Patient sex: F
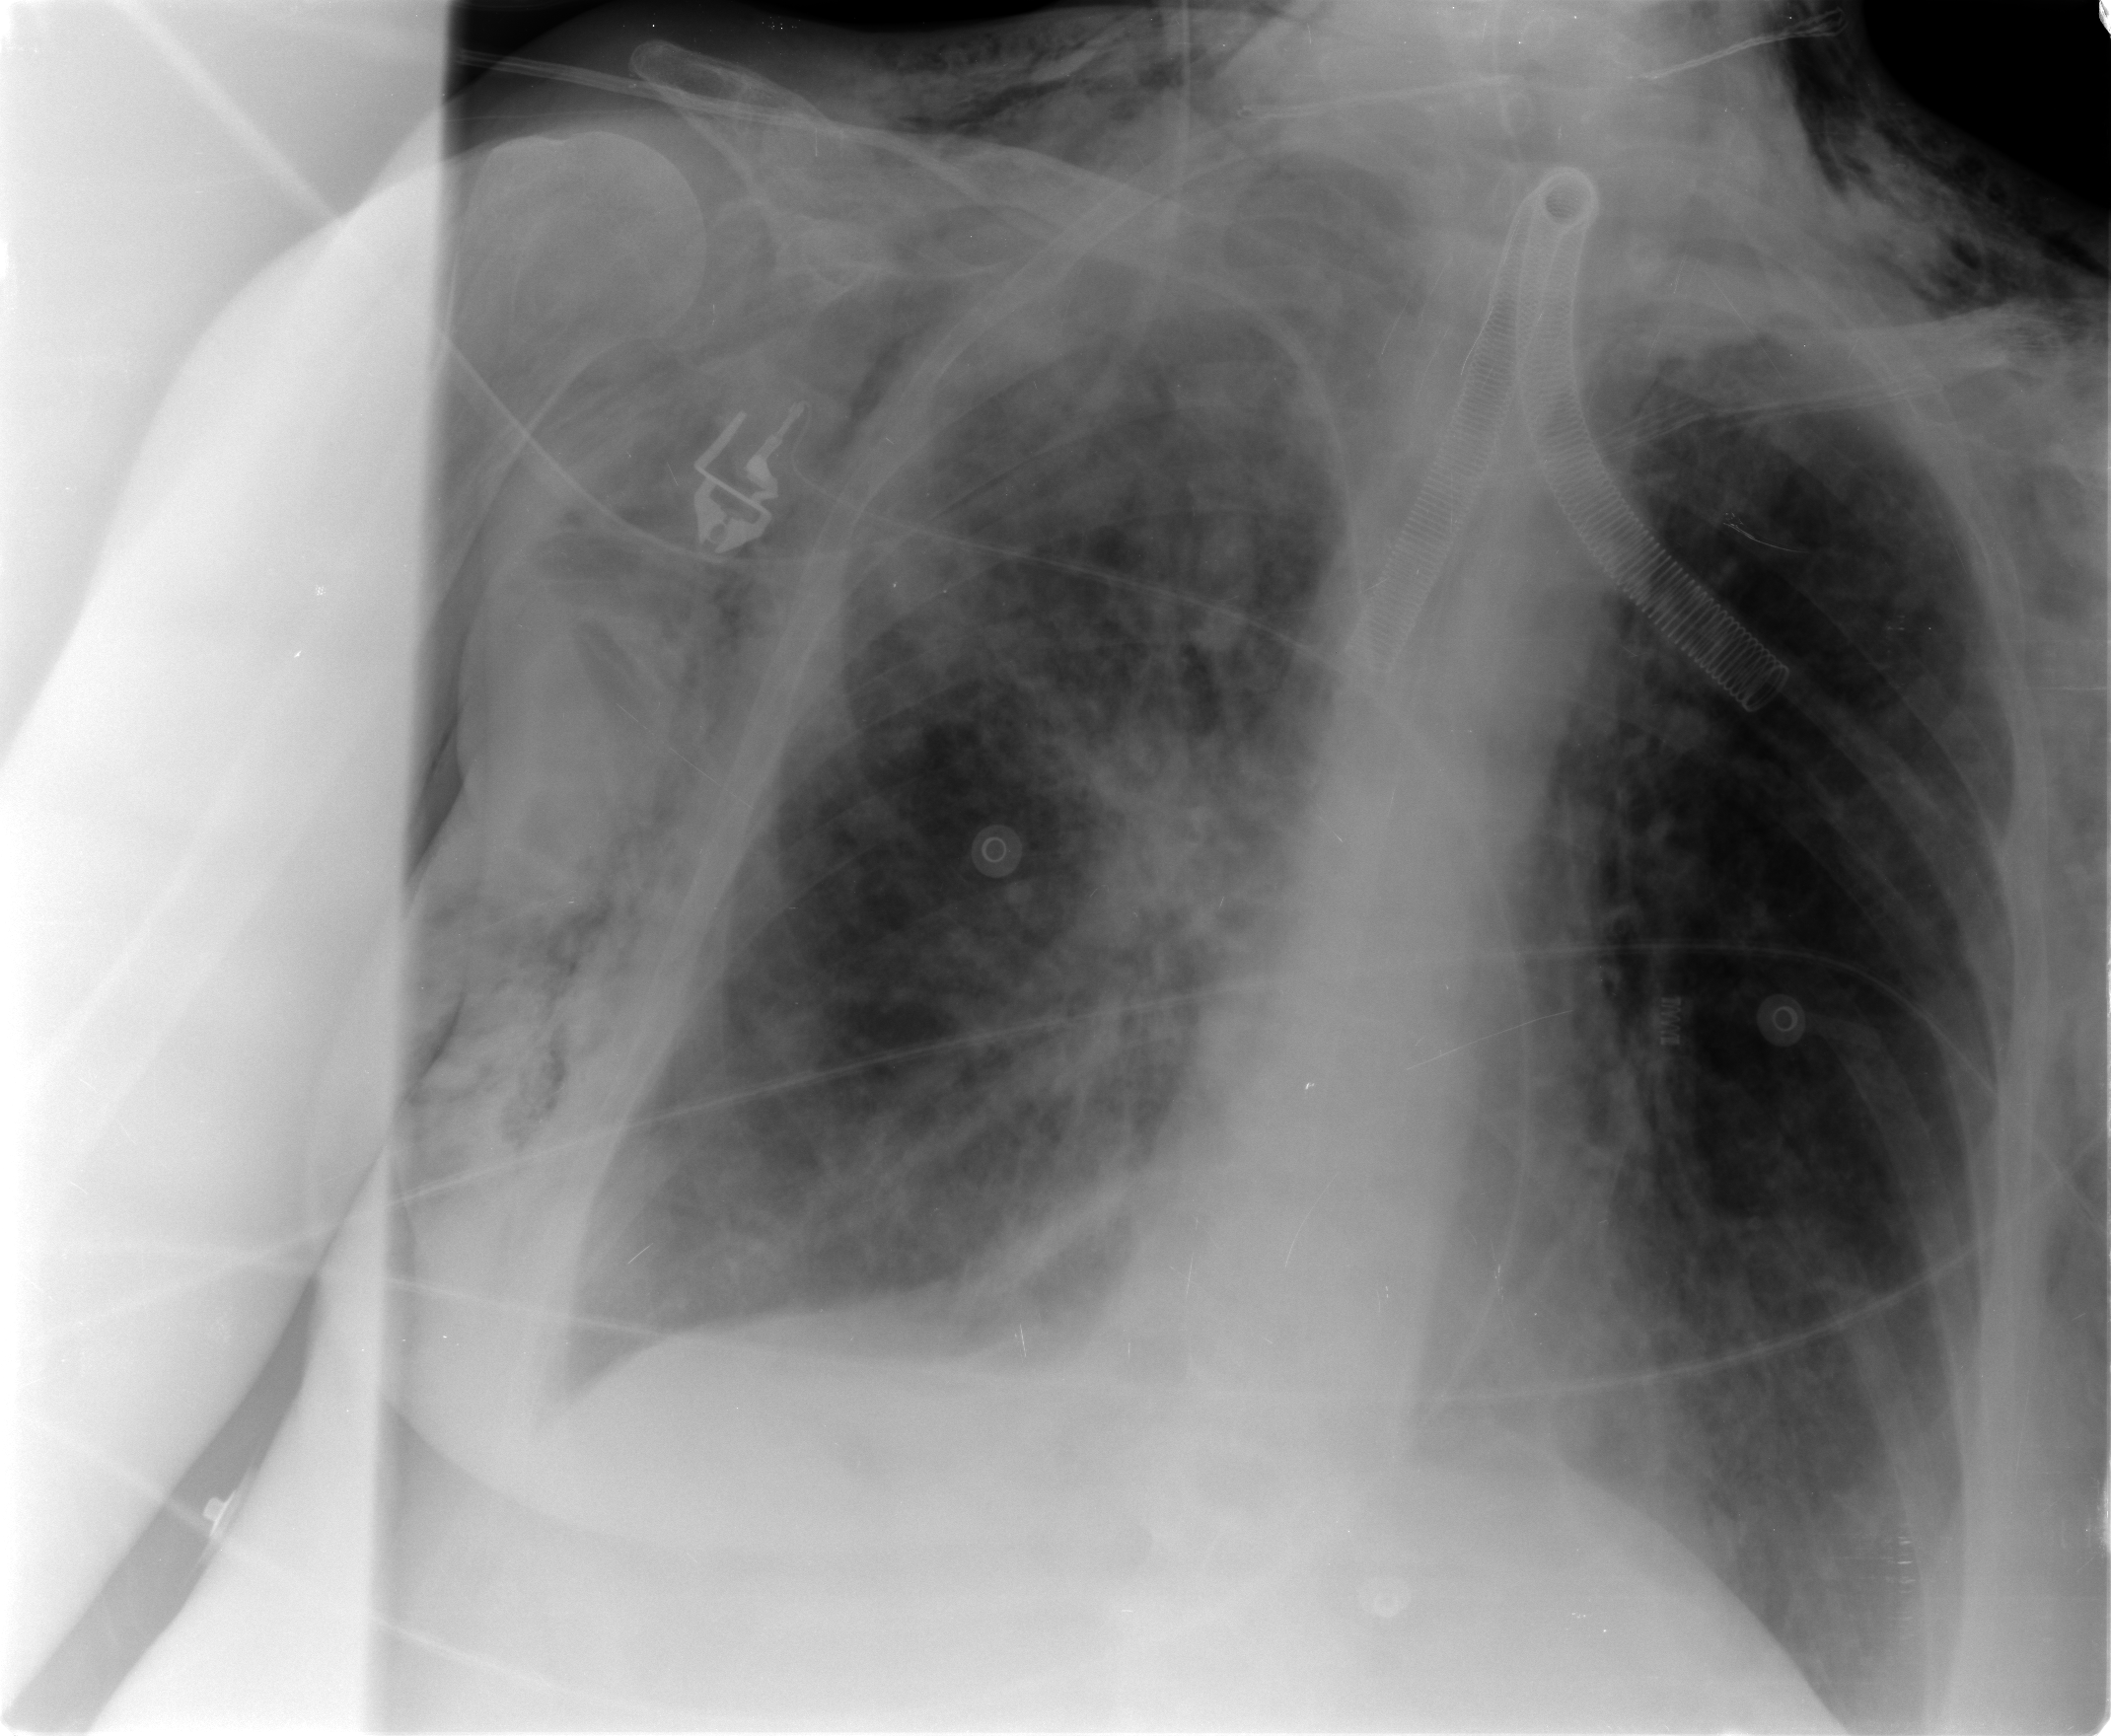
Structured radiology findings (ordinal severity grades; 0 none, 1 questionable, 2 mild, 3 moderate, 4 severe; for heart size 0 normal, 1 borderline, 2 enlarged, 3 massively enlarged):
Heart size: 0
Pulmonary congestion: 0
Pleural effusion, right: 2
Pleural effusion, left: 0
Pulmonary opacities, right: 2
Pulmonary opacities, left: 1
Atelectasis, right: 2
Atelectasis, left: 0